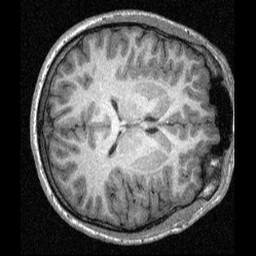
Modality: T1w
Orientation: axial